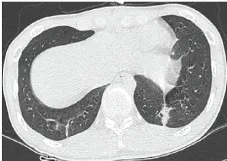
Chest computed tomography (CT) images of an adolescent patient with macrolide-unresponsive Mycoplasma pneumoniae pneumonia. (G-I) Chest CT on hospital Day 15, showing significant resolution of the bilateral lung lesions.
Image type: radiology (ct)